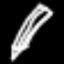
Label: pencil